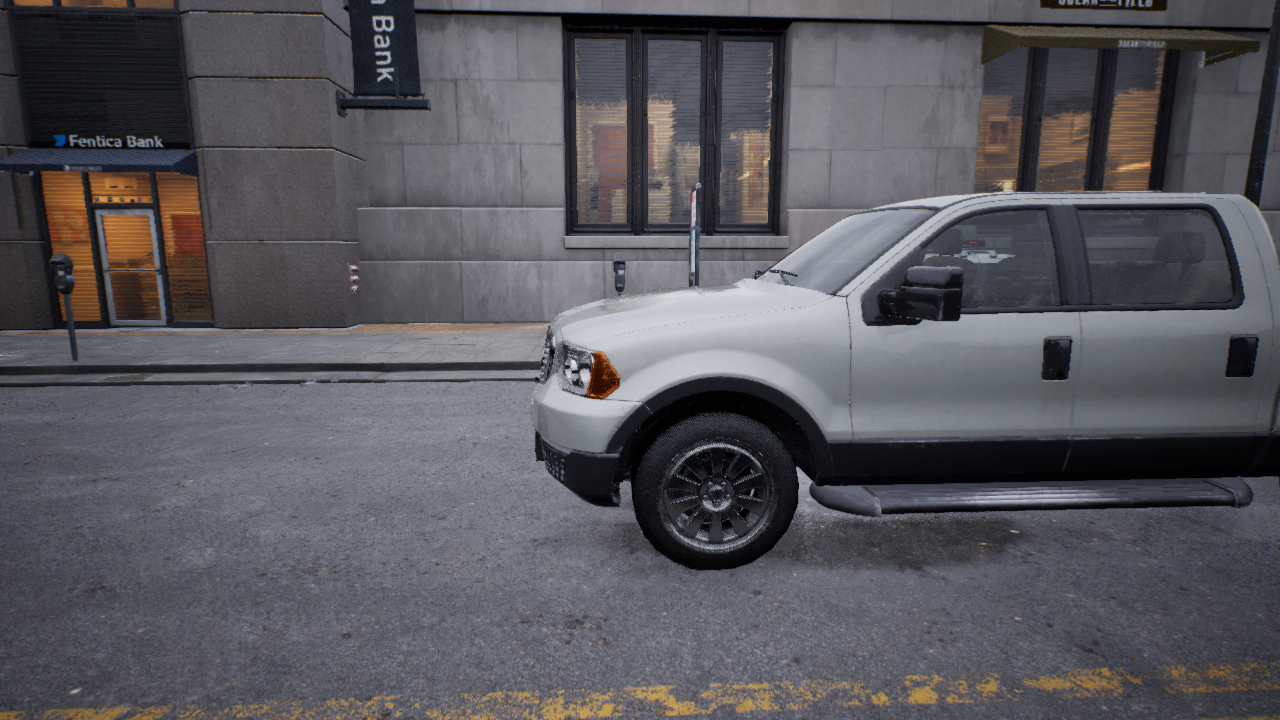
Venue: downtown
Lighting: clear day
Vehicle rig: pickup